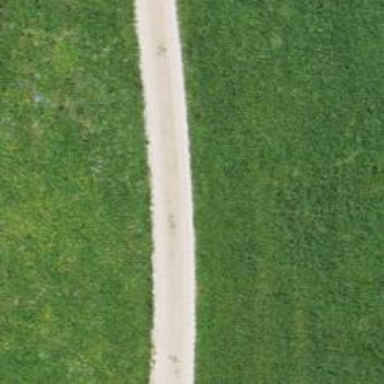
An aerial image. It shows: Gravel track with grade2 quality.